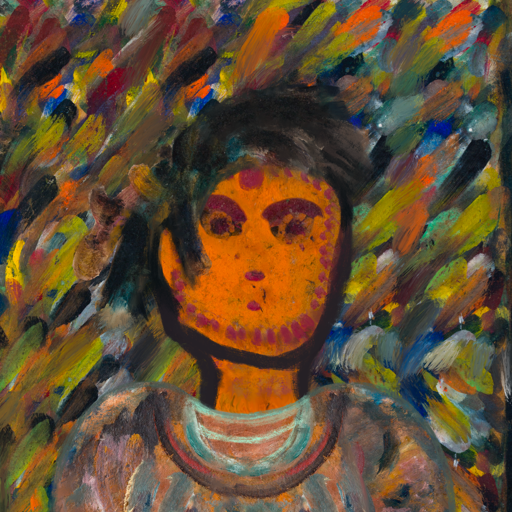
Background: An_Impression, Head And Neck Front: Doll, Face Front: Doll, Bust: Boggyland, Hair Front: Pipe, Head Accessory: Blank, Second Necklace: Blank, Necklace: Blank, Baby: Blank